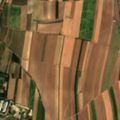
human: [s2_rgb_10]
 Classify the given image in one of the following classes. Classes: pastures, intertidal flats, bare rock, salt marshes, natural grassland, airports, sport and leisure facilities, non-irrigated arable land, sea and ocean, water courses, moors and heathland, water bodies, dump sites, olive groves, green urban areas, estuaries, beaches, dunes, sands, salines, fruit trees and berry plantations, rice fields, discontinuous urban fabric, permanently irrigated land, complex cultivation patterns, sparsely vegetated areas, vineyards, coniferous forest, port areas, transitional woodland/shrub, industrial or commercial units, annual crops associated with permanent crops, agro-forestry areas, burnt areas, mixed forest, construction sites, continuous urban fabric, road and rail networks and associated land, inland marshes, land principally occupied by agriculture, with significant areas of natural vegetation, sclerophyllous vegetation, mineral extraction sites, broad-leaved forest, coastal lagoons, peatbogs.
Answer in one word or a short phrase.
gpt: discontinuous urban fabric, road and rail networks and associated land, green urban areas, non-irrigated arable land, vineyards